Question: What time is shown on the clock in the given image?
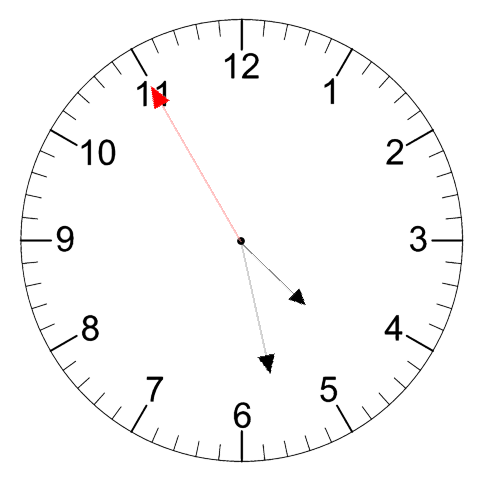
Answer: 04:27:55